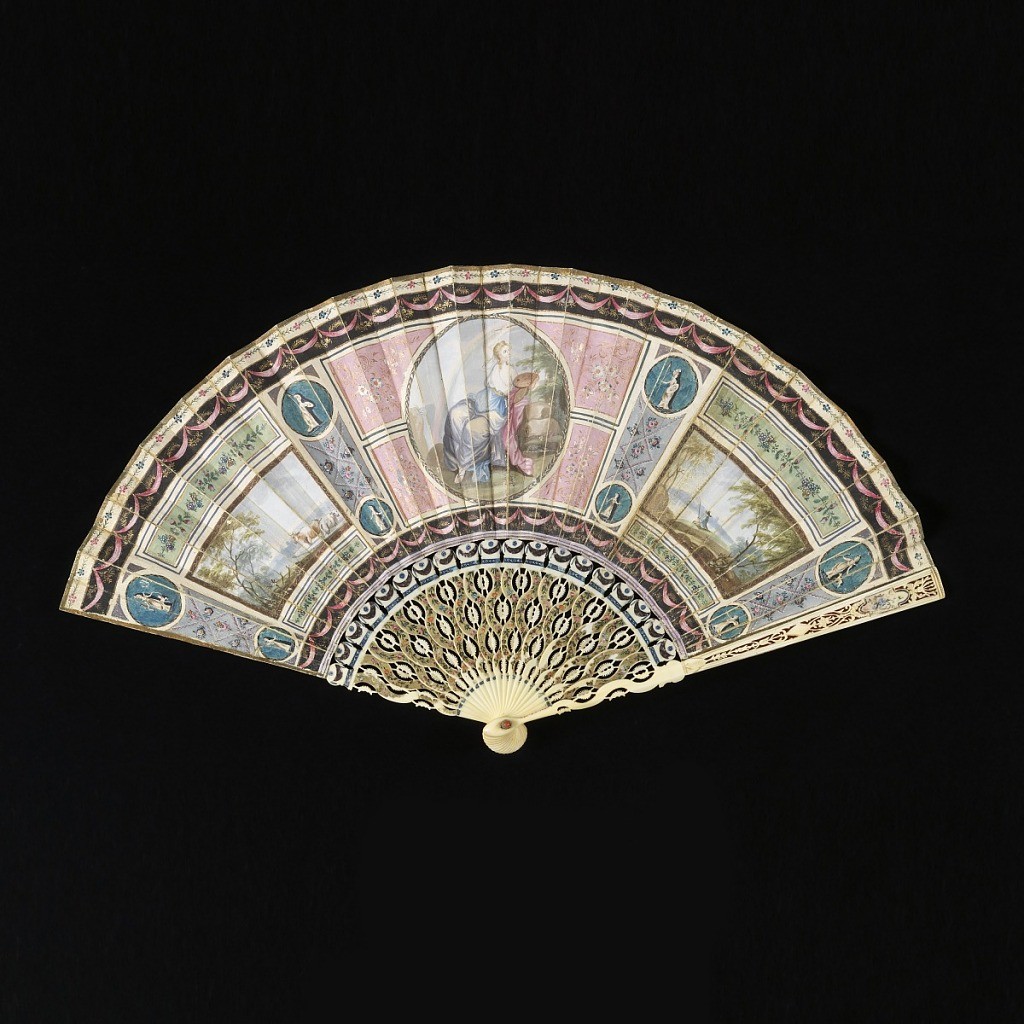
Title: Pleated fan
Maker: Angelica Kauffmann, Swiss, 1741–1807
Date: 1795–1805
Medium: Painted parchment leaf, painted and gilded ivory sticks carved à jour, glass stone
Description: Pleated fan with painted parchment leaf. Obverse: two side rectangular panels; one with a landscape and cows; the other, a landscape with fisherman. The central medallion depicting a woman as the allegory of color. The background in the French Directoire style with pastel colors. Reverse: minute floral decoration along borders. Ivory sticks: carved à jour, gilded and painted. Glass stone at the rivet.